Aerial crown-view tile of a tropical tree (Barro Colorado Island, Panama), acquired 20241112:
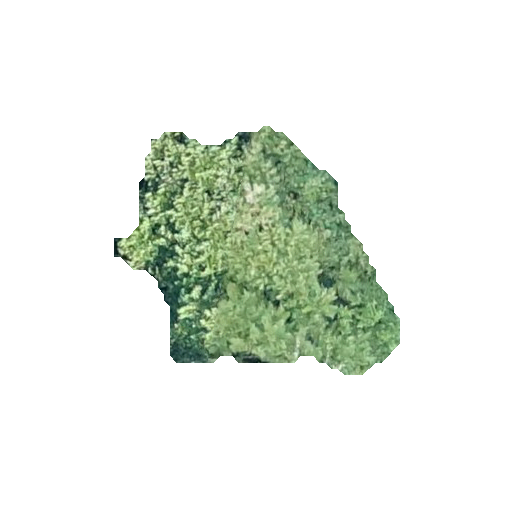
Species: Jacaranda copaia
GBIF accepted scientific name: Jacaranda copaia
Crown area: 73.102 m²